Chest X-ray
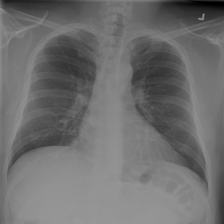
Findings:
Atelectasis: negative
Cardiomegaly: negative
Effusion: negative
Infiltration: positive
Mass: negative
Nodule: negative
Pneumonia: negative
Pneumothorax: negative
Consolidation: negative
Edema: negative
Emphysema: negative
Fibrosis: negative
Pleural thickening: negative
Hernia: negative